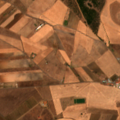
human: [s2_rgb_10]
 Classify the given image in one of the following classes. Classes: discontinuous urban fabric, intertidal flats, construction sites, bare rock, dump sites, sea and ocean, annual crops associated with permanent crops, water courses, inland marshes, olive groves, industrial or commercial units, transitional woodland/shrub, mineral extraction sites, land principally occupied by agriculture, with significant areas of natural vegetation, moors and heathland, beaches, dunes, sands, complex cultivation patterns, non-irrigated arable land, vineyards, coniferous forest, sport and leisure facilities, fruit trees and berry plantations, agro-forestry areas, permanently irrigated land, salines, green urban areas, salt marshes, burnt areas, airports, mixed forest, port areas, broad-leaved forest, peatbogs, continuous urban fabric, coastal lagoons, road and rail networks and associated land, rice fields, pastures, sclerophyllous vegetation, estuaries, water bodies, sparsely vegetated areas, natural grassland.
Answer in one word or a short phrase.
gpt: non-irrigated arable land, permanently irrigated land, olive groves, coniferous forest